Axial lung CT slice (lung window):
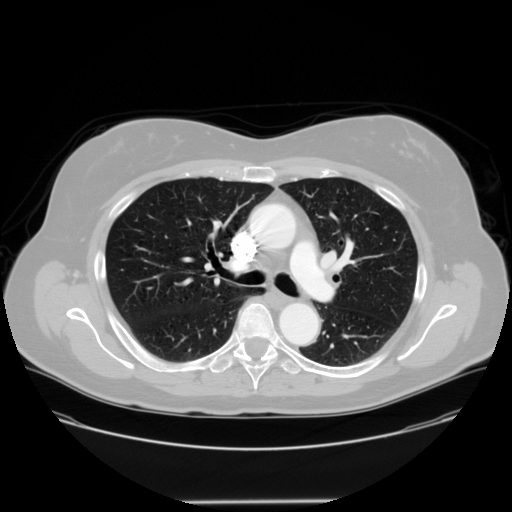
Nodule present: no